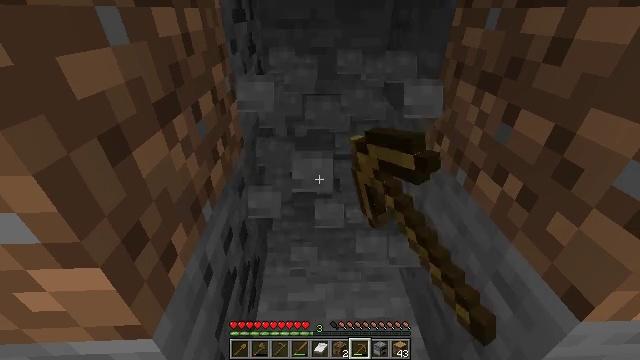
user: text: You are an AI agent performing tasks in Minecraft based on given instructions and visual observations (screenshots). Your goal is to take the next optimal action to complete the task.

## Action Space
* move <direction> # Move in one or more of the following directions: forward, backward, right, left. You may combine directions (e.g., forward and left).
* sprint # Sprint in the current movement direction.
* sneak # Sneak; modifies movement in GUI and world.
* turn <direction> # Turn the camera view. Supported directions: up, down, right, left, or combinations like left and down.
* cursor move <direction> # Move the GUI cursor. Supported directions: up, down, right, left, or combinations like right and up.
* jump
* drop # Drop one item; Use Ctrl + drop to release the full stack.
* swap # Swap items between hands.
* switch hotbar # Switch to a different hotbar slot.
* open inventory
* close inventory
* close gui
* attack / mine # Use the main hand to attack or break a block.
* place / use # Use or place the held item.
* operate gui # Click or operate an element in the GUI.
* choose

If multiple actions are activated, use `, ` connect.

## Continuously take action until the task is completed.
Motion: motion action
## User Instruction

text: Gather stone by using a pickaxe.
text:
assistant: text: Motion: attack / mine